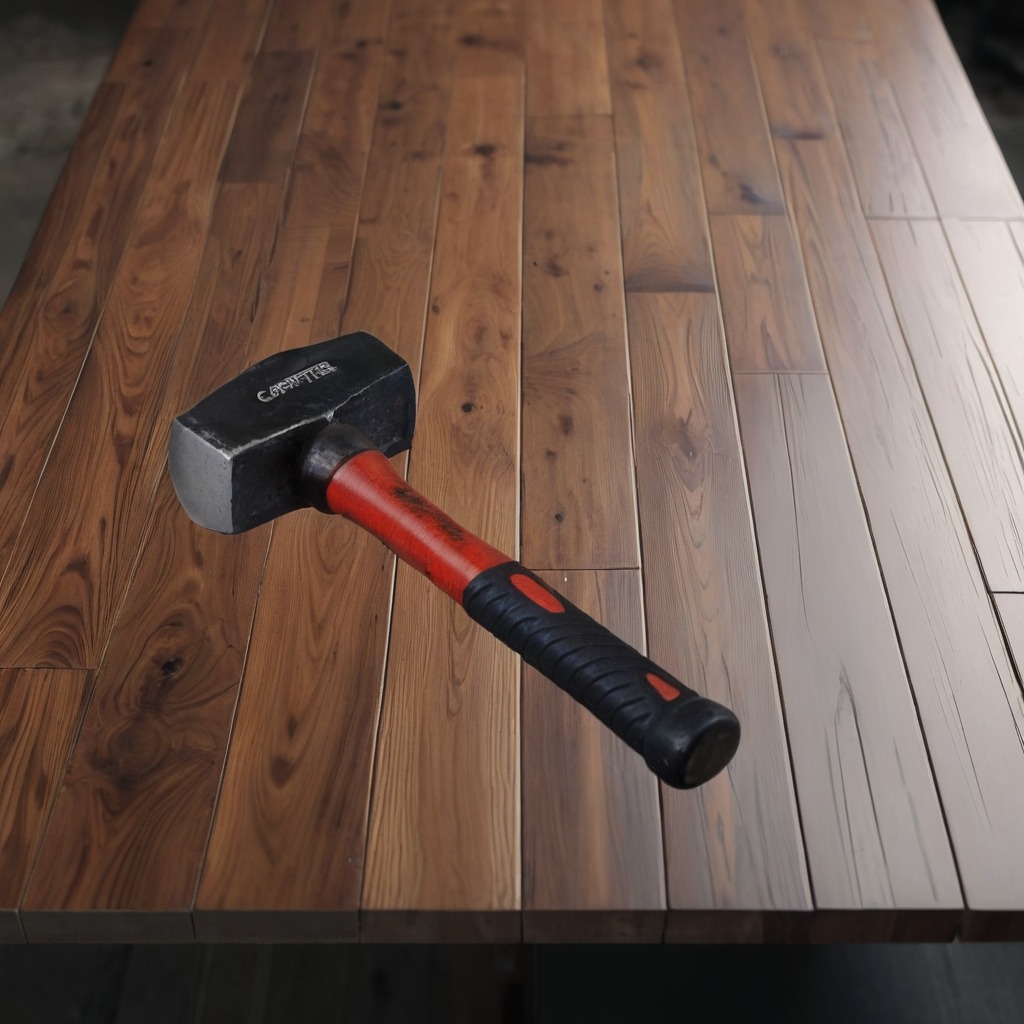
A hammer lies on the oil-spilled wooden table in a vintage motorcycle garage.